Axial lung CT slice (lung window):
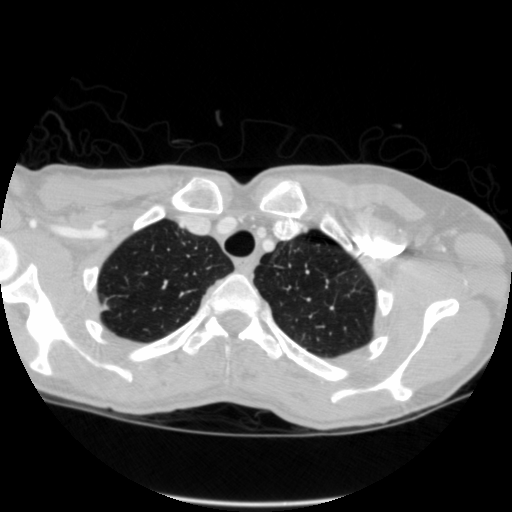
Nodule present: no